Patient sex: F
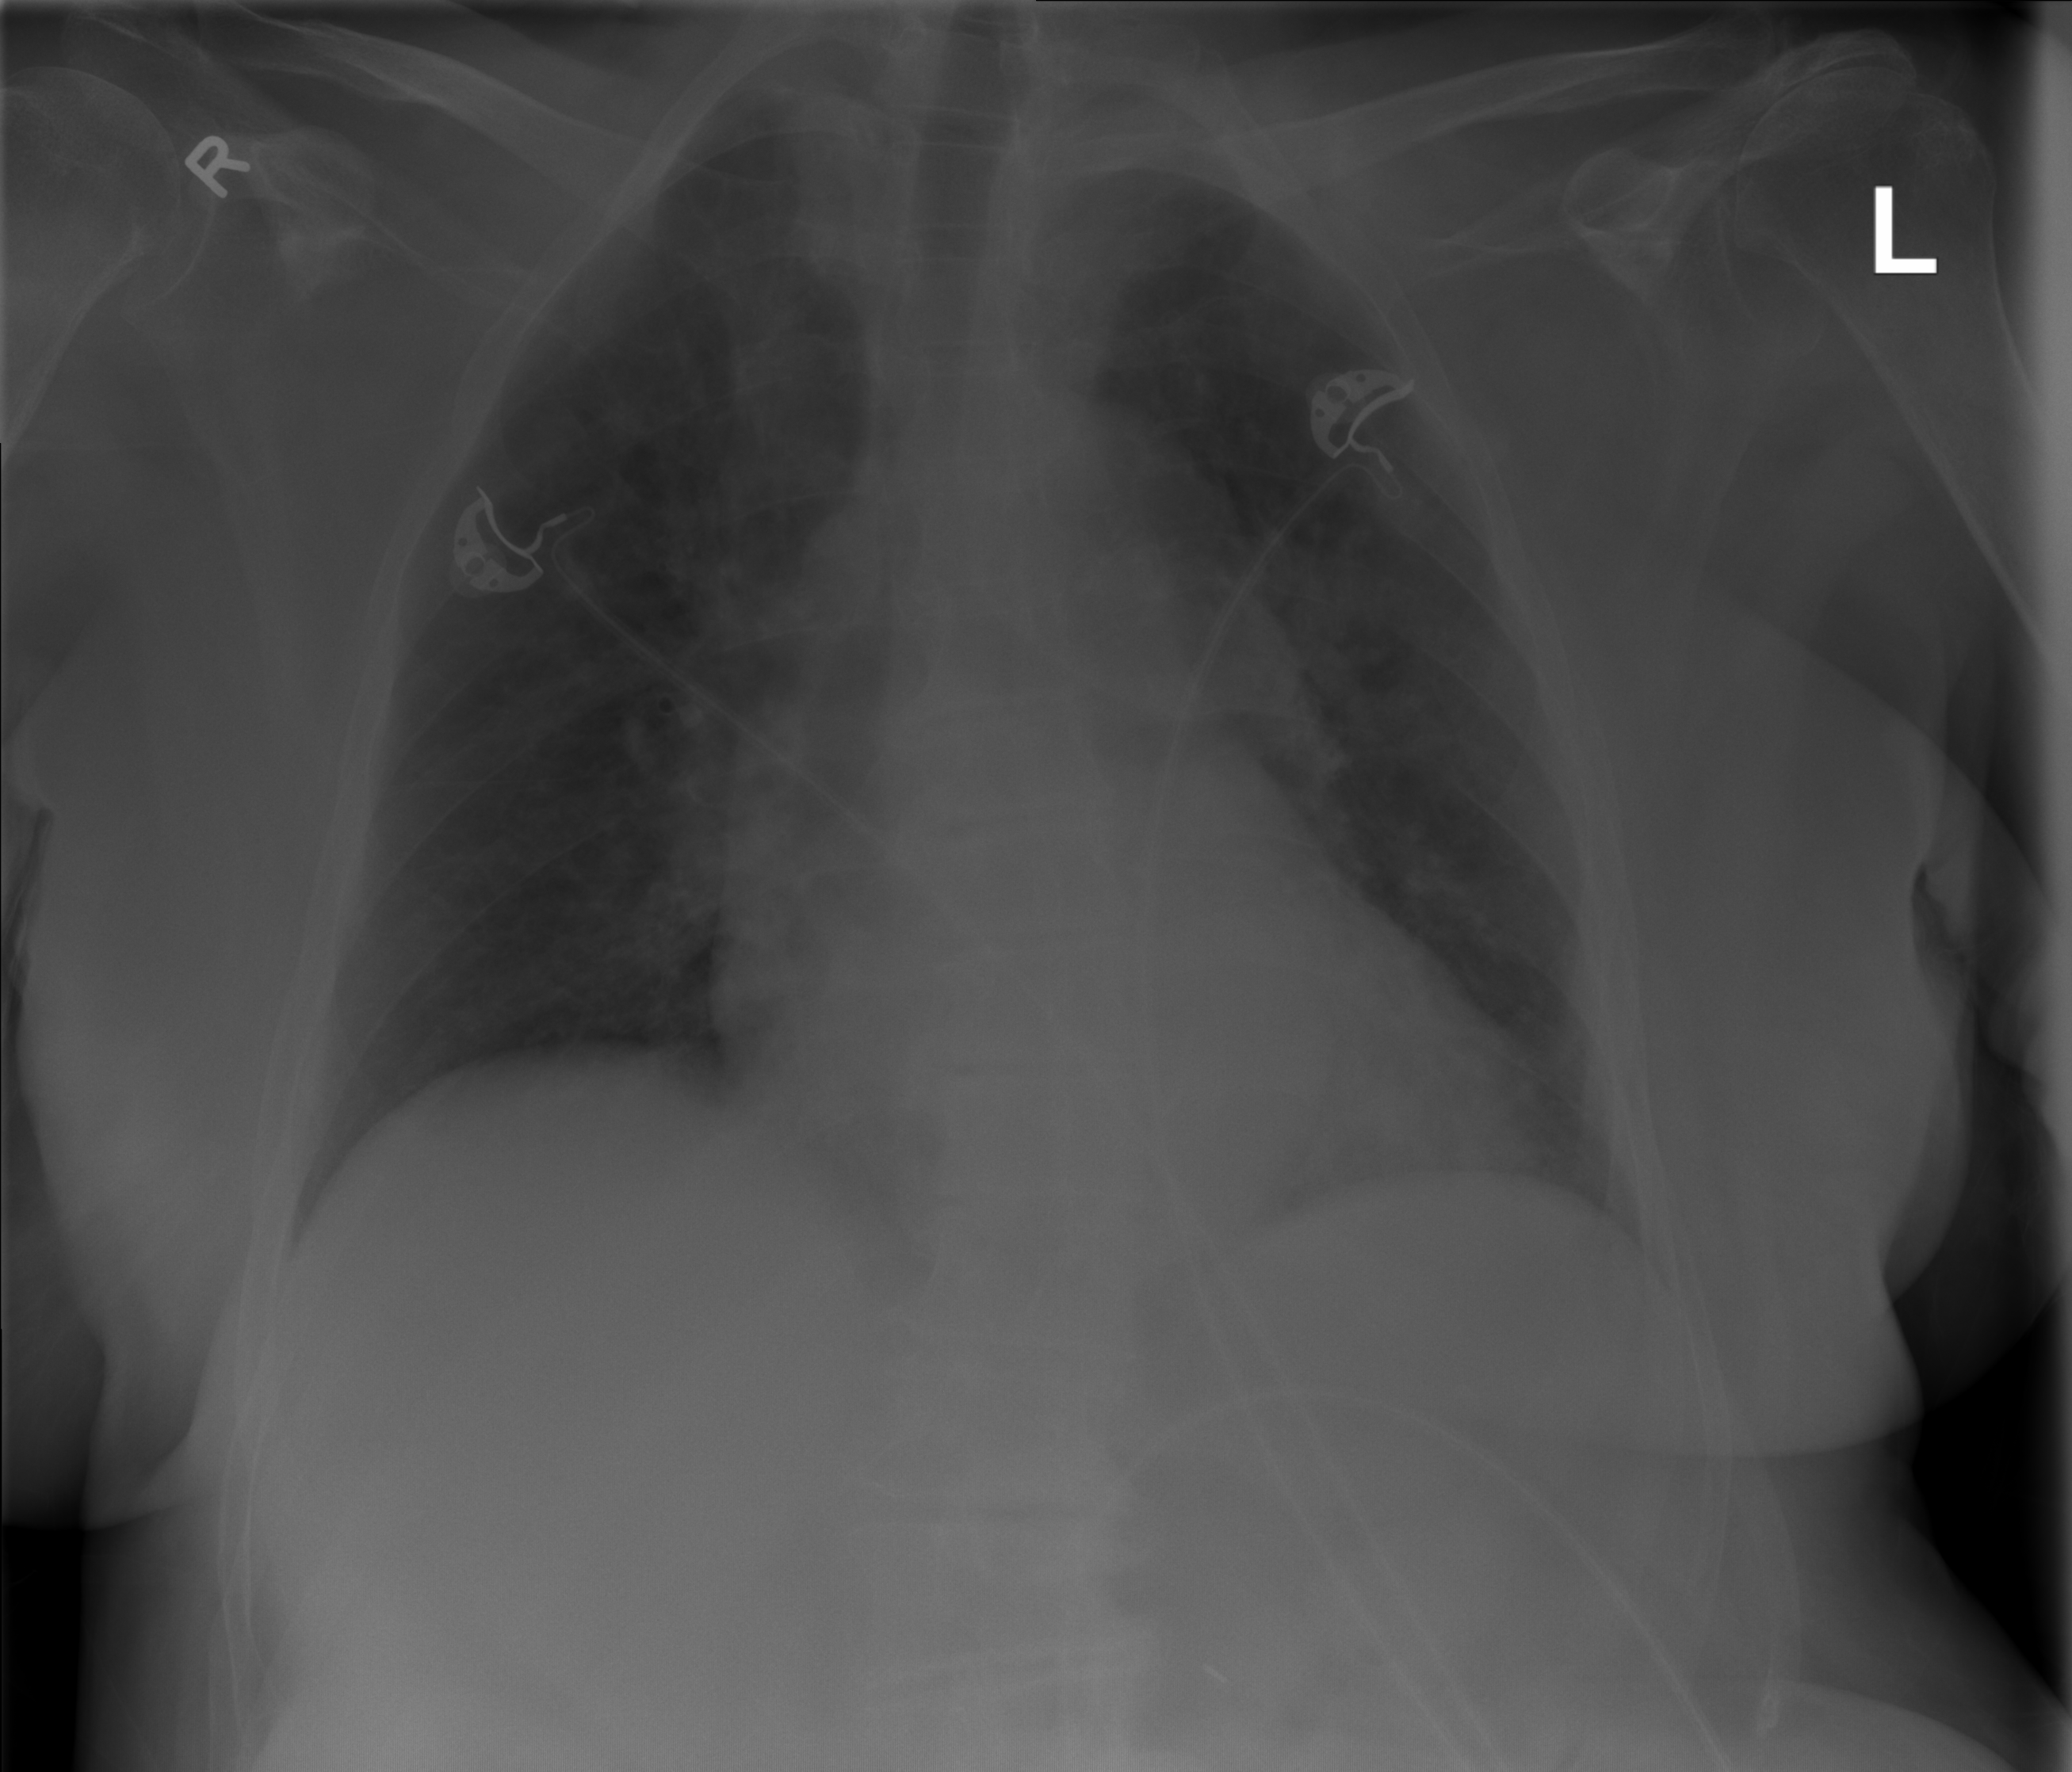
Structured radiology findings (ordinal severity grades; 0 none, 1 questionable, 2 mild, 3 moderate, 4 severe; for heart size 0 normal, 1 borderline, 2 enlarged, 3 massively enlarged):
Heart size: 2
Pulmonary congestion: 0
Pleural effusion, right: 0
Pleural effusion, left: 0
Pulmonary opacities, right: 0
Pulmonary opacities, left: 1
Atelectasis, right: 0
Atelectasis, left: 0